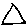
Label: triangle